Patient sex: M
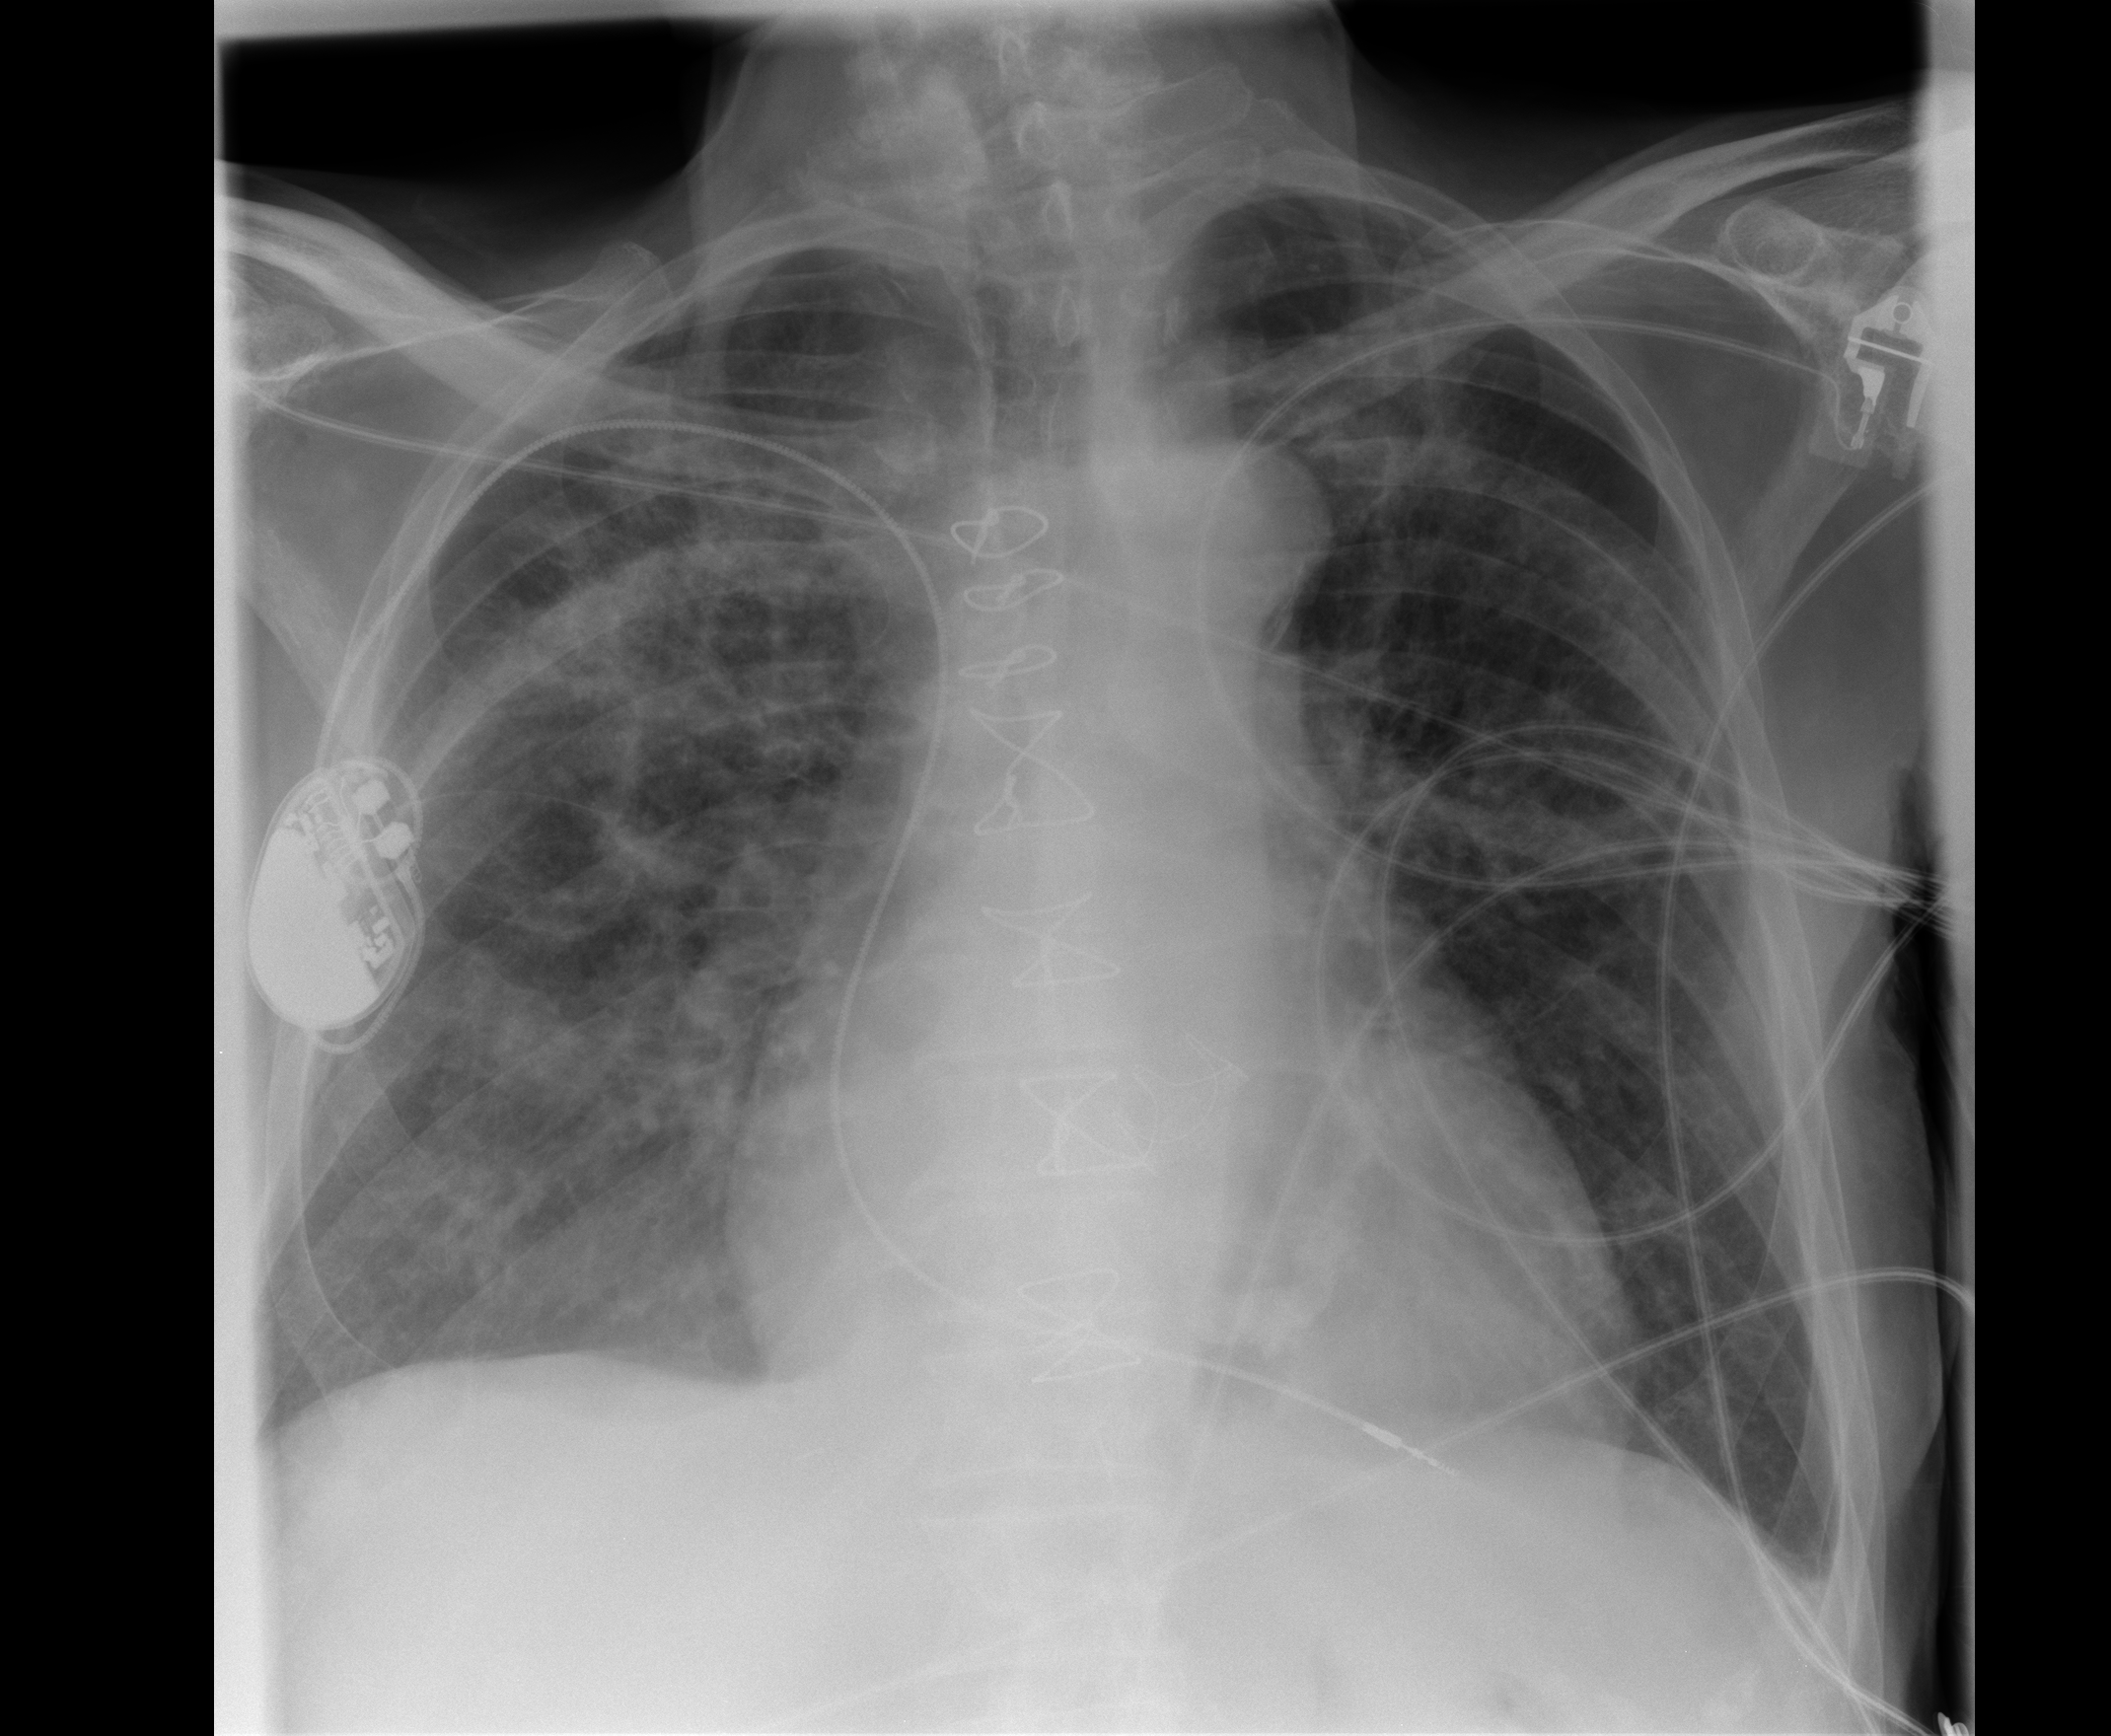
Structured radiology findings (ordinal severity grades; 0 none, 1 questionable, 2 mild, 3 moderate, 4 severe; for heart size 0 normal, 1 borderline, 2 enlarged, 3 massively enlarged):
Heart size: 1
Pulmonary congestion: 1
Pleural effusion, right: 0
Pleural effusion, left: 0
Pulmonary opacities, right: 3
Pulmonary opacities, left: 2
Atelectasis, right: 2
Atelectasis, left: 2